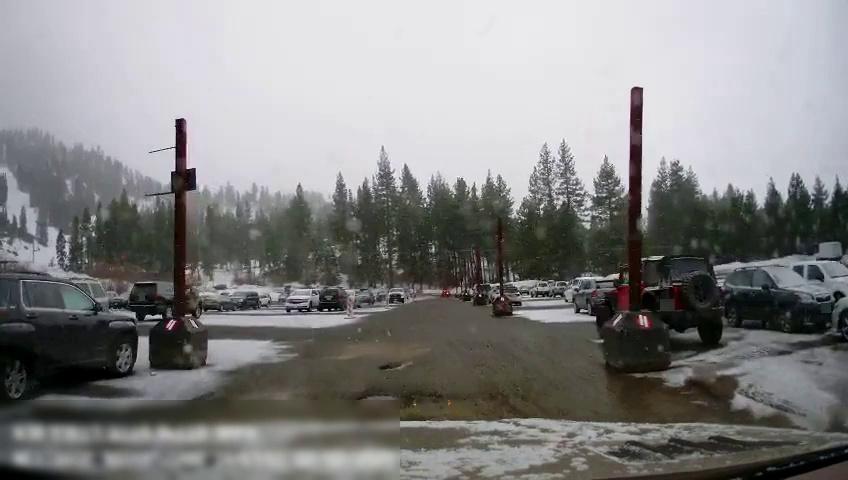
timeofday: Day
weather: Snowy
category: Vehicles | SUV
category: Vehicles | SUV
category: Vehicles | SUV
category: Vehicles | SUV
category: Vehicles | SUV
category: Vehicles | SUV
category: Vehicles | Car
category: Vehicles | Truck
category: Vehicles | SUV
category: Vehicles | Truck
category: Vehicles | SUV
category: Vehicles | Car
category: Vehicles | Car
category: Vehicles | SUV
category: Drivable Space